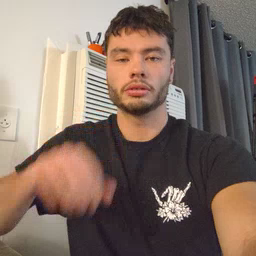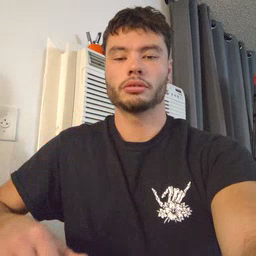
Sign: farm